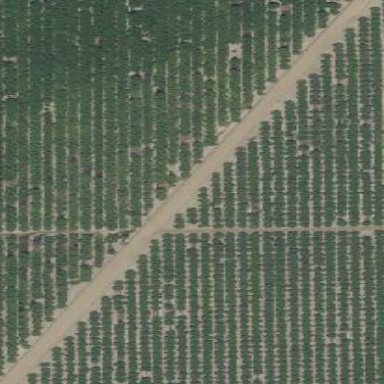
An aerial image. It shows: Almond orchard with rows of almond trees.